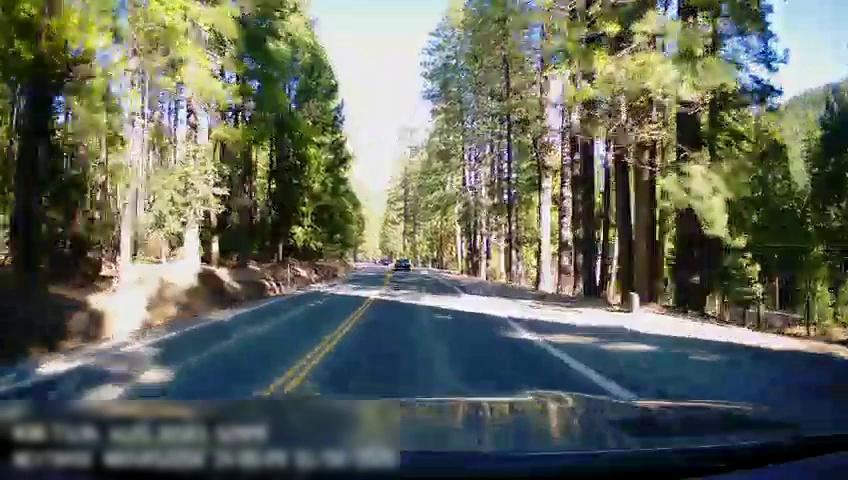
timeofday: Day
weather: Sunny
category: Drivable Space
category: Vehicles | Car
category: Lanes | Opposite Lane
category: Lanes | Opposite Lane
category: Lanes | Current Lane
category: Lanes | Current Lane